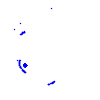
Particle: pion